Aerial crown-view tile of a tropical tree (Barro Colorado Island, Panama), acquired 20240813:
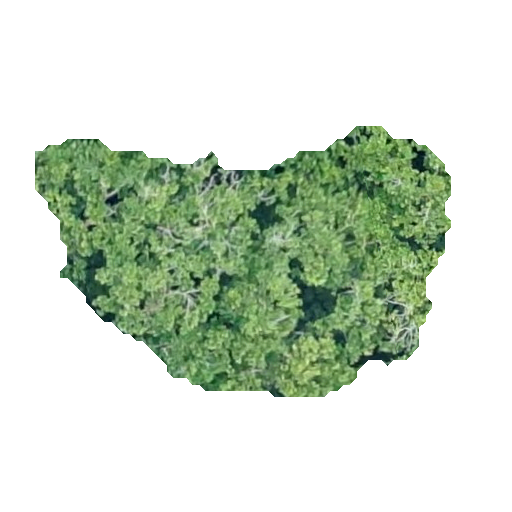
Species: Anacardium excelsum
GBIF accepted scientific name: Anacardium excelsum
Crown area: 121.443 m²